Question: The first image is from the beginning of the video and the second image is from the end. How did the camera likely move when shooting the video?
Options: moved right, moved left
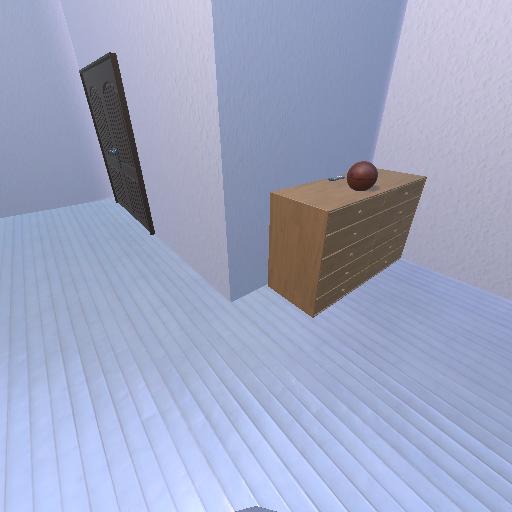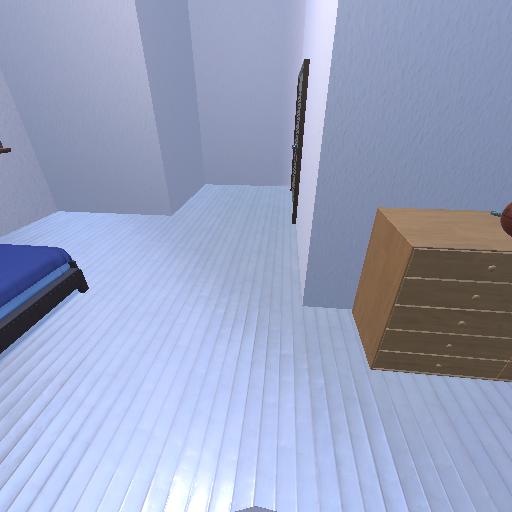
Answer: moved right